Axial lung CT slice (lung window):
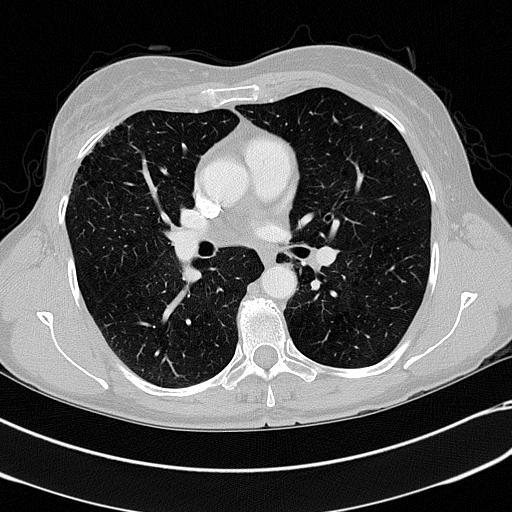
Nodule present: no